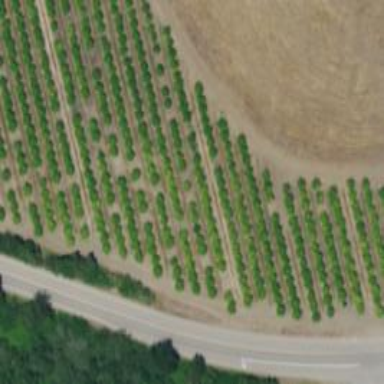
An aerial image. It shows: Orange orchard with rows of orange trees.